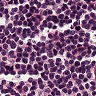
Metastatic tissue present: no